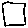
Label: square